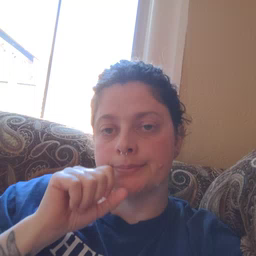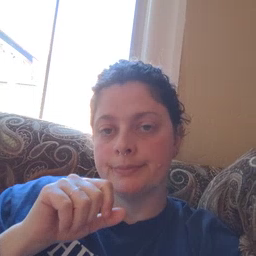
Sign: jump